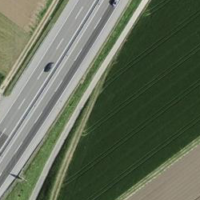
EUNIS habitat code: 57
Species observed at this site:
Milvus milvus